Question:
After I perform a database update in my detail controller in view number 7 in the image above as soon as the save button is clicked the details are saved the the database. I'm taken back to tableView number 5 and expect the associated row to show latest updates by calling a special method from the parse.com framework that reloads objects and refreshes the table view e.g. [self loadObjects].
I use an unwind segue. In view 7 I make a connection between the save button and the exit symbol of it's controller window in interface builder and then in tableView number 5 I have my segue method that corresponds to this connect.
'''
-(IBAction)saveDetailsButtonTapped:(UIStoryboardSegue *)segue {
// alert goes here
[self performSelector:@selector(didTapRefreshButton:) withObject:self afterDelay:1.0];
}
'''
'''
- (IBAction)didTapRefreshButton:(id)sender {
[self loadObjects];
}
'''
When save is clicked on view number 7 the details are saved to the db and user is bought back to table view number 5 then the method above runs after 1.0 delay. I thought this was ok but didn't feel too right. I tried it on my phone and sometimes the delay wasn't long enough, meaning a failed refresh.
I then decided to try using a UIAlertView delegate method to detect when the ok button of the alertview was pressed and it worked ok most times but then the times I pressed OK to dismiss the alert really quickly upon arriving back on the view and the data wasn't reloaded.
If so, I'd really appreciate some insight and examples as I could just mark the app as complete but even though I'm not being paid and it's charity work I still have the urge to do my best.
Thanks for your time.
Kind regards
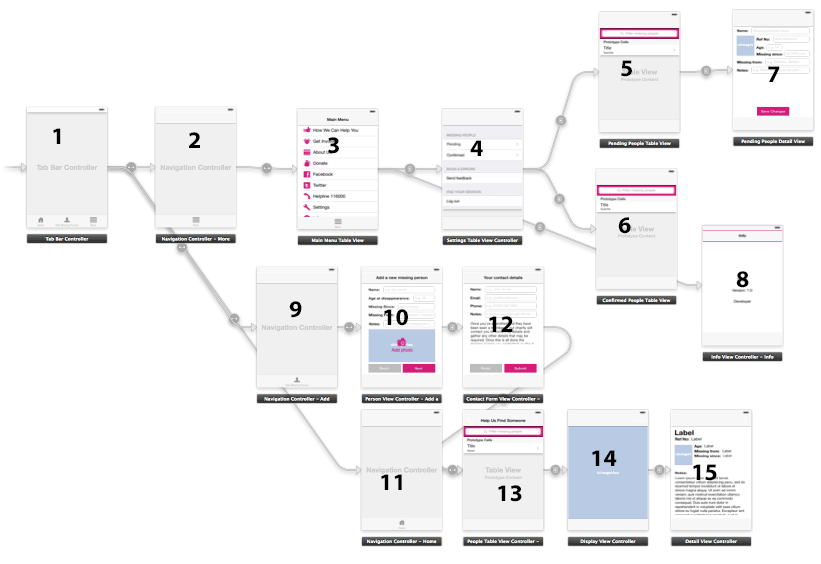
Answer: > I have put some spinner code in there to show a spinner while loading is happening and take it away once it's done.
You should do something like that here.
> I need some way of knowing that the database update was successful and only then run the [self loadObjects] method and maybe do that automatically.
Because you're saving to parse, it should be the parse SDK that tells you when the save is complete. If you're saving in the background (which you should be) then use the save method when provides you with a callback block that is called when the save has completed. This block being called is your trigger to remove the spinner and segue.
Side note :-
Yes, there are several different kinds of queues, most better than using 'performSelector:...', but there are also other ways of working with asynchronous activities and you should look at the asynchronous activity for guidance. i.e. can I get a callback when this is done, rather than how long should I wait and hope that it is done.